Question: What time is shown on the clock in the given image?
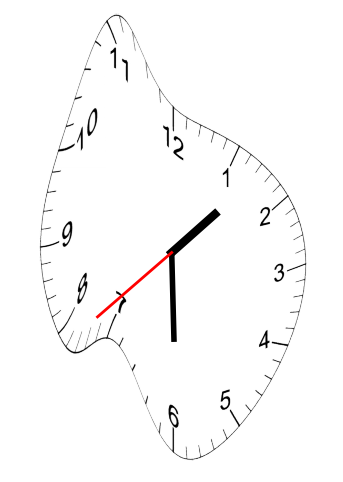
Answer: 01:29:38